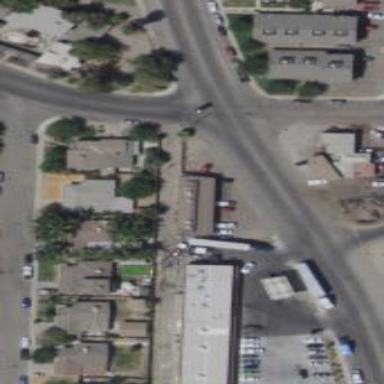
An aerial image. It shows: Commercial area containing car repair shop.